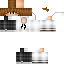
A male human skin with medium skin, wearing brown long hair dressed in a blue hoodie and black pants, featuring a closed mouth.